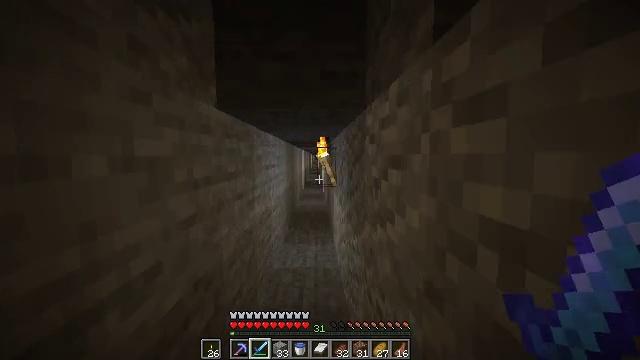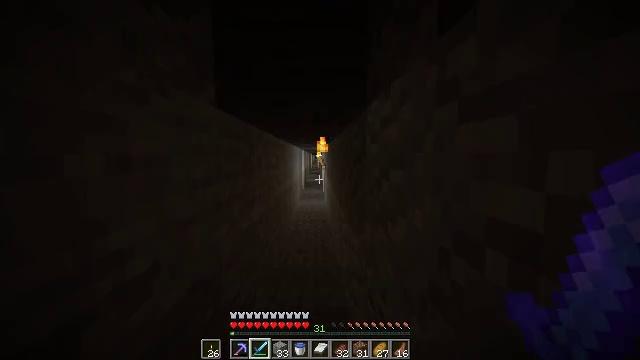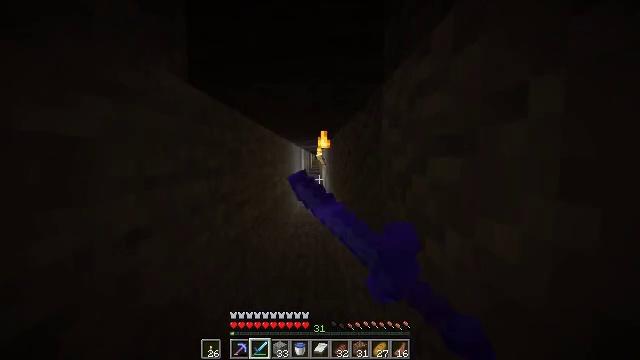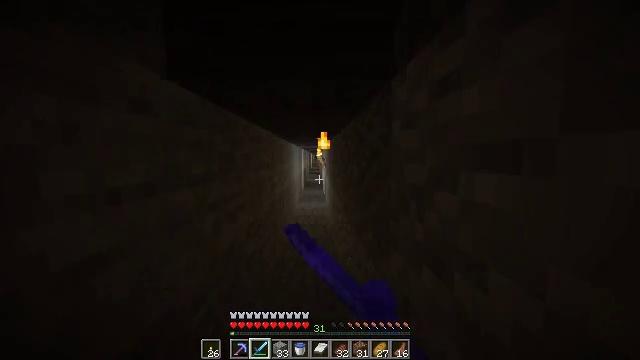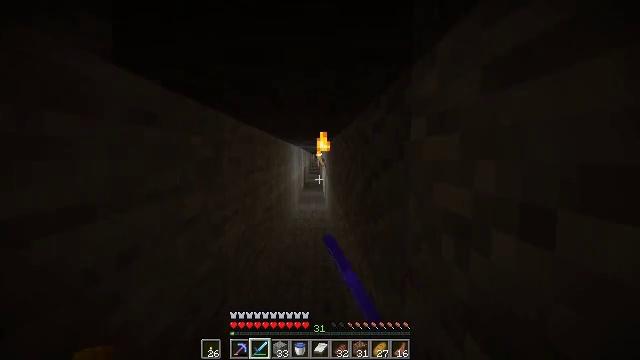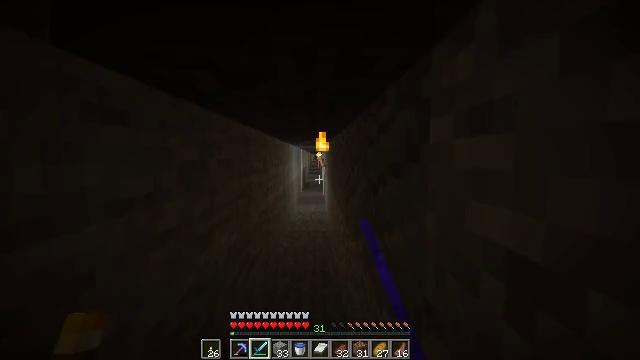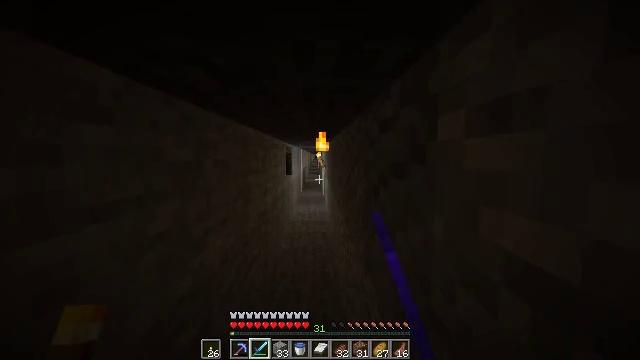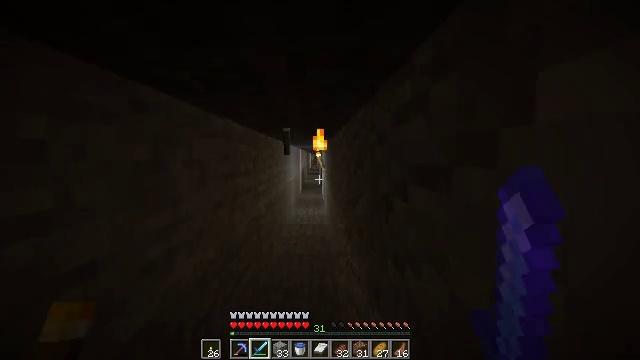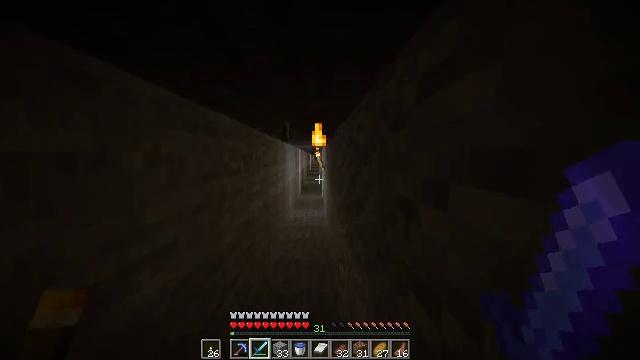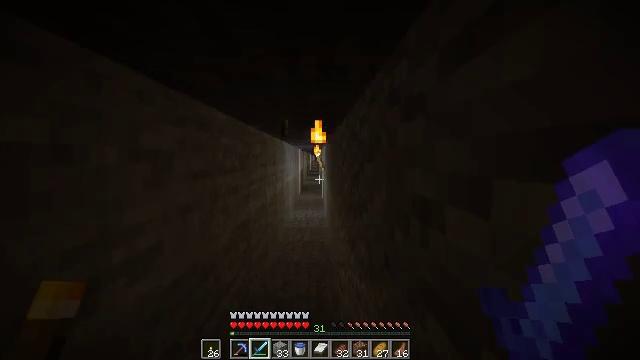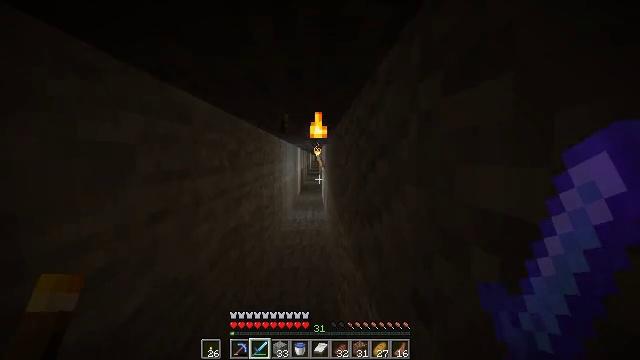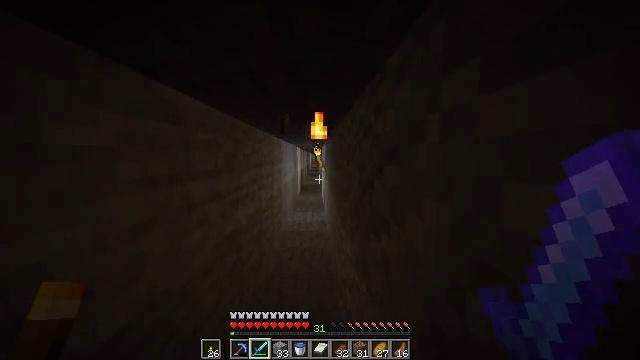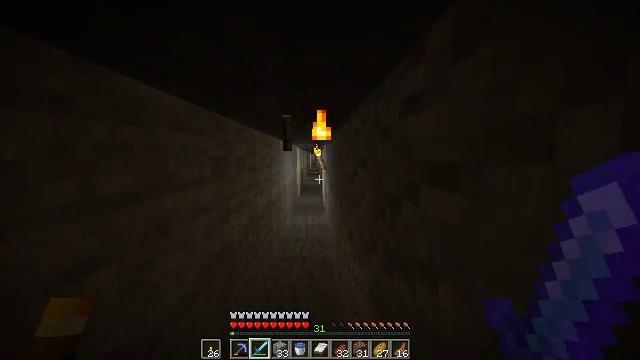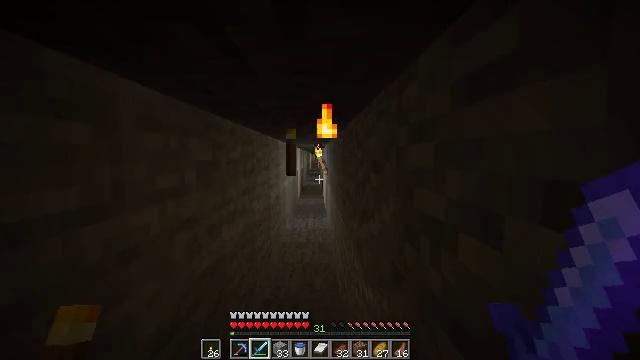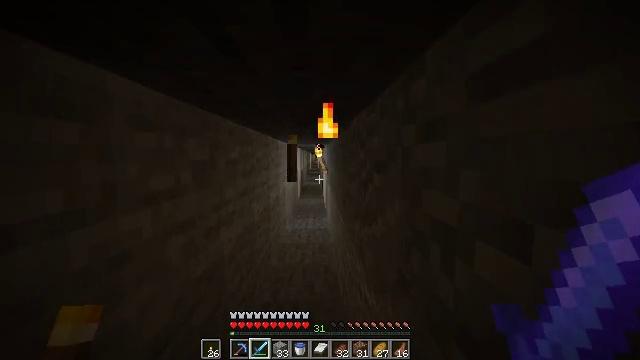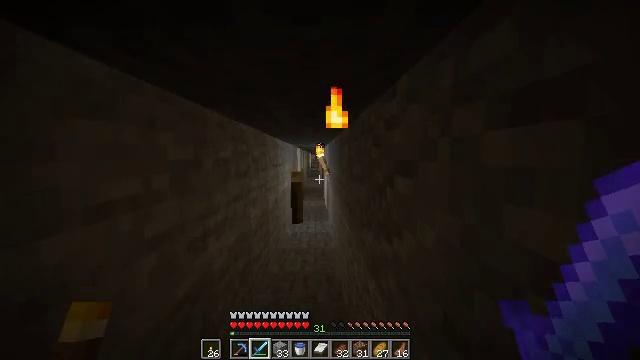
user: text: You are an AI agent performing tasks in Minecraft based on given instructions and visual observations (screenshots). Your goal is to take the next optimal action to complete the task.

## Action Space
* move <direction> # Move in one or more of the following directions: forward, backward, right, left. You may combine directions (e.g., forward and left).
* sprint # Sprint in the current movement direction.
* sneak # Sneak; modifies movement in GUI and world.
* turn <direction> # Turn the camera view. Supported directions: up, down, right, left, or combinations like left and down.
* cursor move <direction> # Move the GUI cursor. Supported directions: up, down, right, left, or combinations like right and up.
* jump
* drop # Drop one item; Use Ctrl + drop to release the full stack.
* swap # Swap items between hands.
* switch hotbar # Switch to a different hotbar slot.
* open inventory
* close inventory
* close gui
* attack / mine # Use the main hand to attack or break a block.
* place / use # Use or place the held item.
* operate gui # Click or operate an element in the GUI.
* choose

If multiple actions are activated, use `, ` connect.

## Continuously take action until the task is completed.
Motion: motion action
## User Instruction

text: Left click to collect the wall torch.
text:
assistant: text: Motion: move forward, sprint, attack / mine
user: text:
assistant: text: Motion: move forward, sprint, attack / mine
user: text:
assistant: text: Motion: move forward, sprint, attack / mine
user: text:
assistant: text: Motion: move forward, sprint
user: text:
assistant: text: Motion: move forward, sprint
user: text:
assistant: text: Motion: move forward, sprint
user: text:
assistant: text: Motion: move forward, sprint
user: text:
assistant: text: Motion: move forward, sprint
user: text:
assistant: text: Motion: move forward, sprint
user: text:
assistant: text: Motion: move forward, sprint
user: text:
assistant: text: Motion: move forward, sprint
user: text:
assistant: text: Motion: move forward, sprint
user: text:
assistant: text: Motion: move forward, sprint
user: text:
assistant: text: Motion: move forward, sprint
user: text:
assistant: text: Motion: move forward, sprint
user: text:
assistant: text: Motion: move forward, sprint
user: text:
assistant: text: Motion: move forward, sprint
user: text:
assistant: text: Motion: move forward, sprint
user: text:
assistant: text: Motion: move forward, sprint
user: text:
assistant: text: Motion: move forward, sprint
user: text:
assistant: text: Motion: move forward, sprint
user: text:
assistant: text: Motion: move forward, sprint
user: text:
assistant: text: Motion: move forward, sprint
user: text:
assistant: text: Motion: move forward, sprint
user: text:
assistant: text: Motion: move forward, sprint
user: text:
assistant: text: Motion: move forward, sprint
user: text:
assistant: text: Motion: move forward, sprint
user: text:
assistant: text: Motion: move forward, sprint
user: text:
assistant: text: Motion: move forward, sprint
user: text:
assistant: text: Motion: move forward, sprint, attack / mine